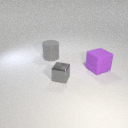
large gray rubber cylinder behind large purple rubber cube